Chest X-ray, PA view. Patient: 36 years old, sex M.
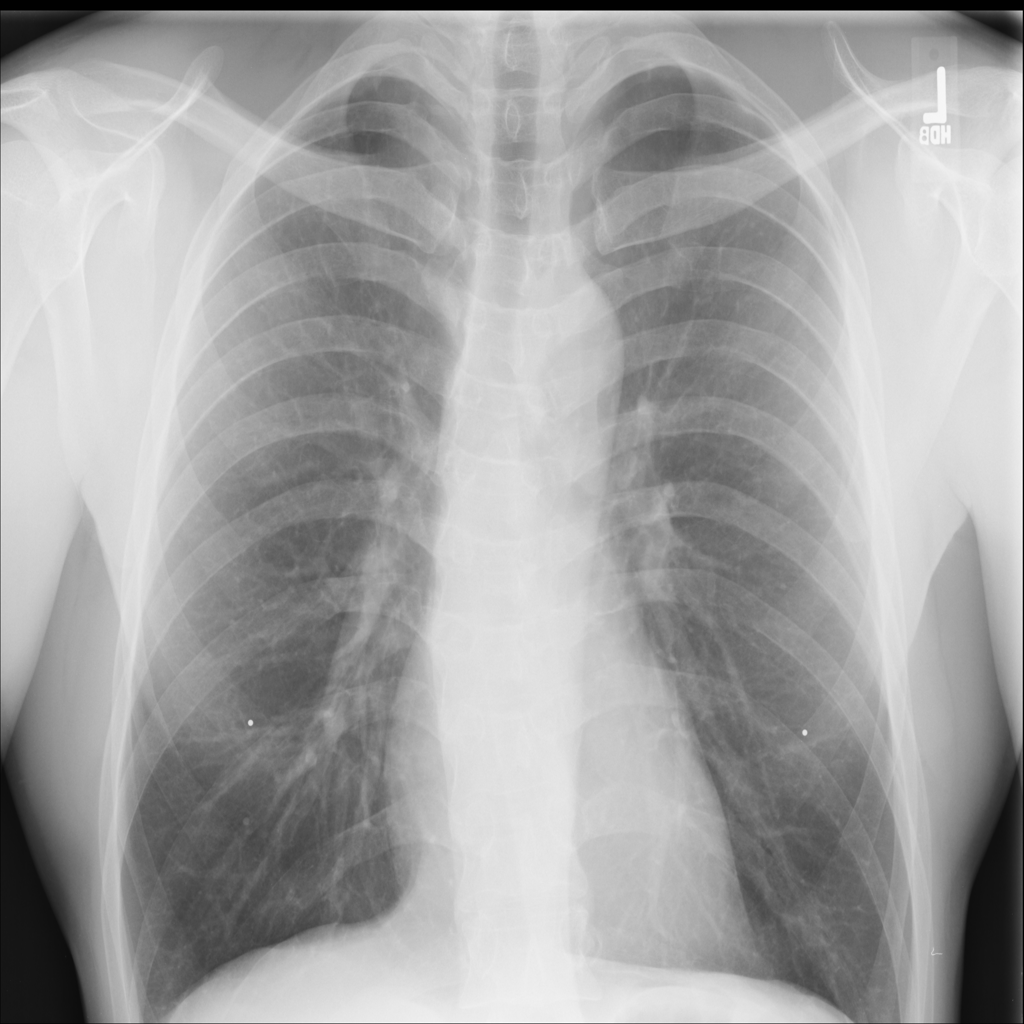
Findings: No Finding